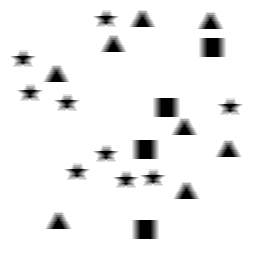
Squares: 4
Triangles: 8
Stars: 9
Total shapes: 21